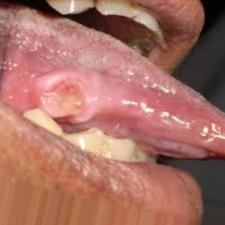
Condition: Mouth Ulcer